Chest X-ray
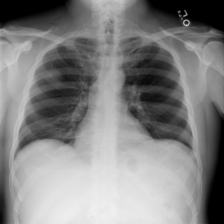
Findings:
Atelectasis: negative
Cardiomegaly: negative
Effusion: negative
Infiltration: negative
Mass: negative
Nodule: negative
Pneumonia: negative
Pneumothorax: negative
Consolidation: negative
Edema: negative
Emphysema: negative
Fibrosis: negative
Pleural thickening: negative
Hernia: negative